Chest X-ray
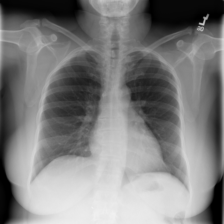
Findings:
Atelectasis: negative
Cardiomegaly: negative
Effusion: negative
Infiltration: negative
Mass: negative
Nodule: negative
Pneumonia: negative
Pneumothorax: negative
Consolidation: negative
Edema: negative
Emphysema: negative
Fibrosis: negative
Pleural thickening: negative
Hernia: negative